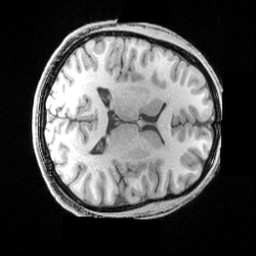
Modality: T1w
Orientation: axial
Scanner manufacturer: siemens
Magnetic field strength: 3 T
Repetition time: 1.63 s
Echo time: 0.00311 s